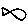
Label: fish